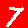
Digit: 7